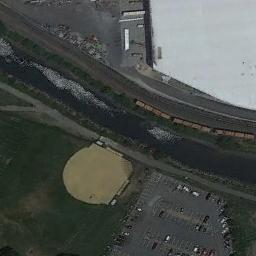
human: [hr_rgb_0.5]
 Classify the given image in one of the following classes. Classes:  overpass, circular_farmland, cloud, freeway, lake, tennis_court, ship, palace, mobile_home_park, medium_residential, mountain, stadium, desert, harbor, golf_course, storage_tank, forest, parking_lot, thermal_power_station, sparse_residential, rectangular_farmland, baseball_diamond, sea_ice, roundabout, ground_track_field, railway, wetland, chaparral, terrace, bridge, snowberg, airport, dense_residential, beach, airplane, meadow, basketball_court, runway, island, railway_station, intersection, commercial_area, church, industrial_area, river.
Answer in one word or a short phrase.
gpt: baseball_diamond